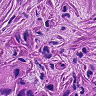
Metastatic tissue present: yes